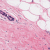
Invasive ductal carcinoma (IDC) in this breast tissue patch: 0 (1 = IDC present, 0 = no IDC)